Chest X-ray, AP view. Patient: 44 years old, sex M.
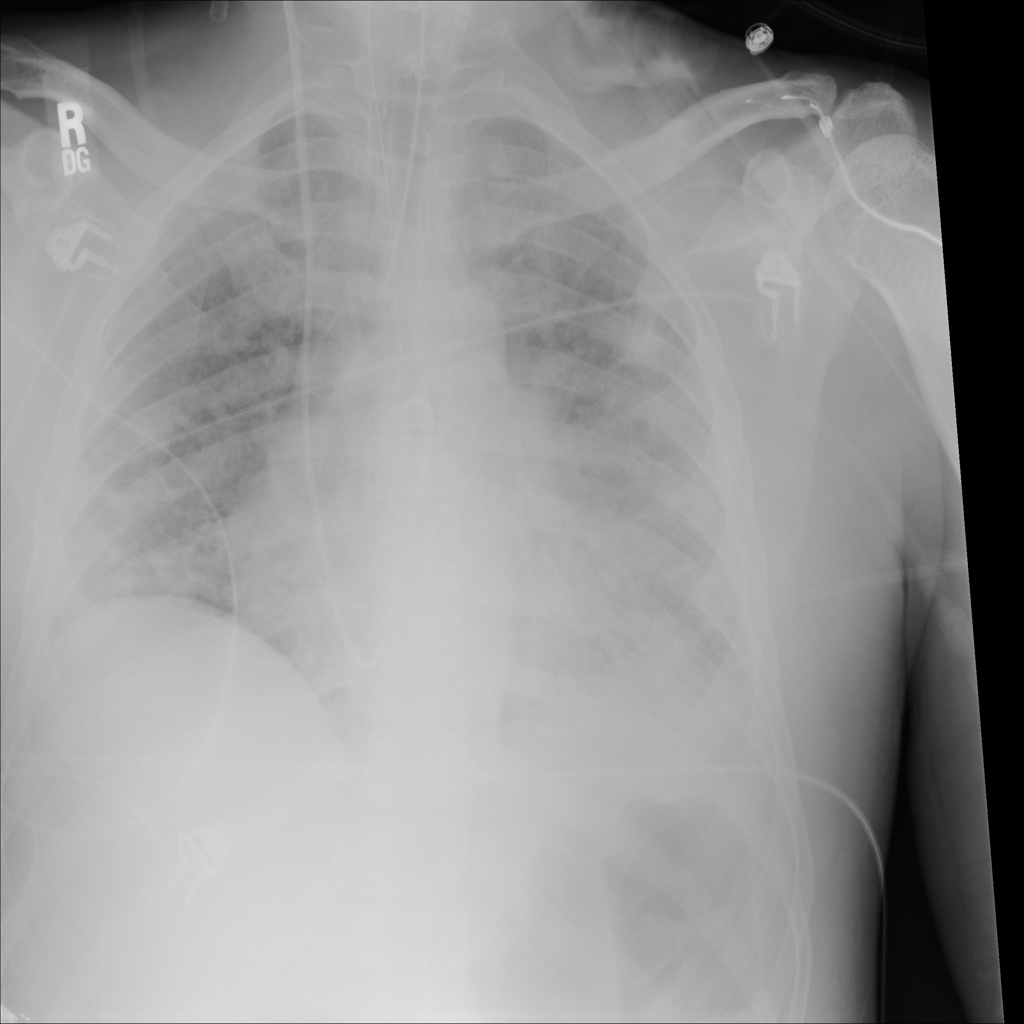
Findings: No Finding